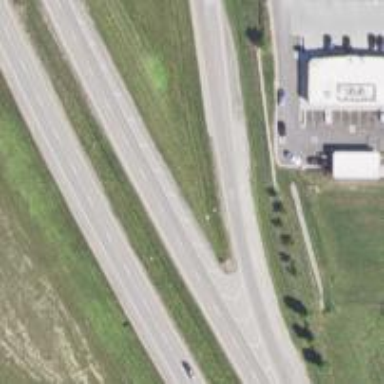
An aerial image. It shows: Asphalt trunk link road.